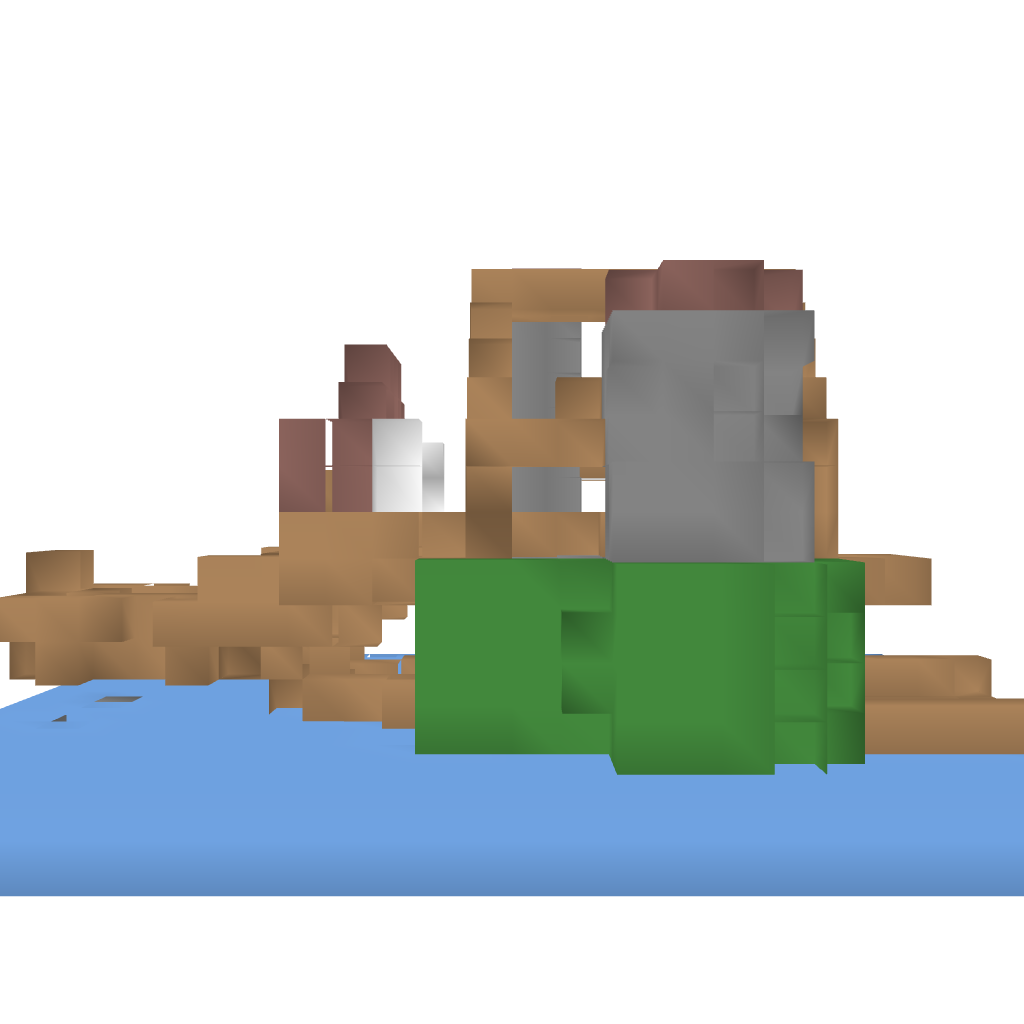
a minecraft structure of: Fish Shack bad low quality